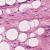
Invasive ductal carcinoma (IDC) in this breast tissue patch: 0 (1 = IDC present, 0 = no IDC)